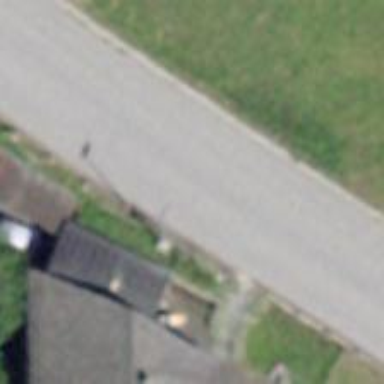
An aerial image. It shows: Secondary road with asphalt surface.